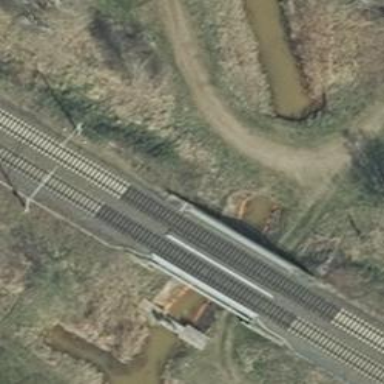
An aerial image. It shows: Bridge with electrified railway tracks featuring contact line.